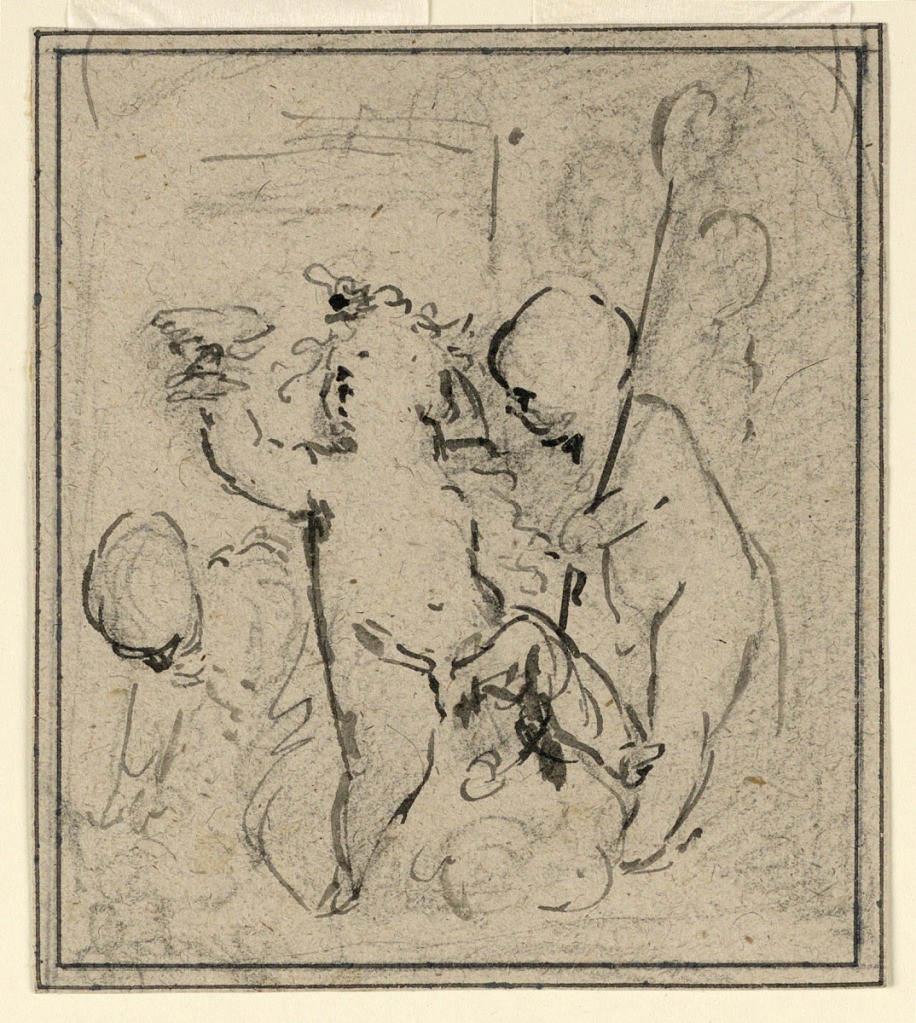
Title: The Young Bacchus with Two Companions
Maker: Jacob de Wit, 1695 – 1754
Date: ca. 1750
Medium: Black chalk, pen and ink, brush and gray watercolor on rough gray paper
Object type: Drawing
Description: Bacchus is shown frontally, sitting, and gaizing at a goblet he raises with his right hand. Oblooing is a boy with a thyrsus standing at right. Another child is at left, bending down to the ground.